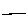
Label: line